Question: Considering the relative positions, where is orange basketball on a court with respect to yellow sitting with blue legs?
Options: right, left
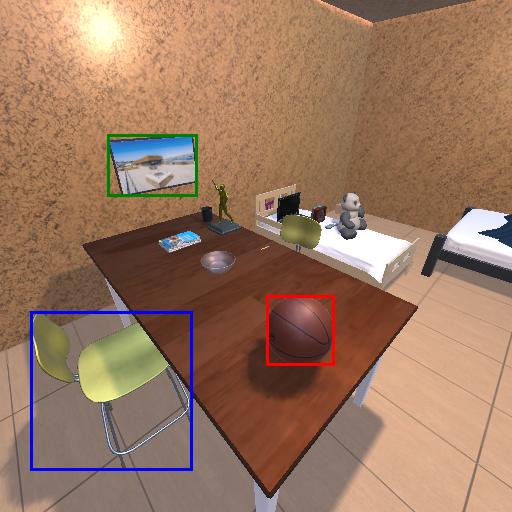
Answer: right